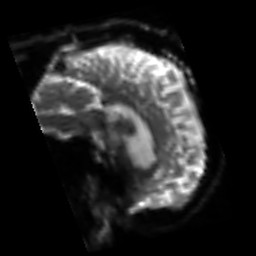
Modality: sbref
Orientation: sagittal
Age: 78
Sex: male
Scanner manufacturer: siemens
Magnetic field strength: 3 T
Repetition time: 3.2 s
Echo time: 0.081 s